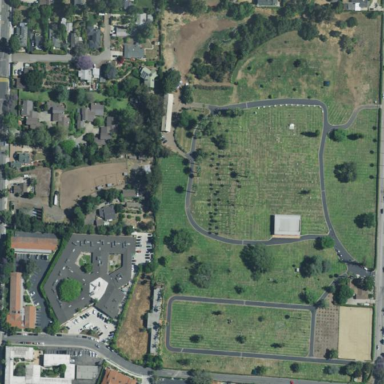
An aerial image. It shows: Cemetery.